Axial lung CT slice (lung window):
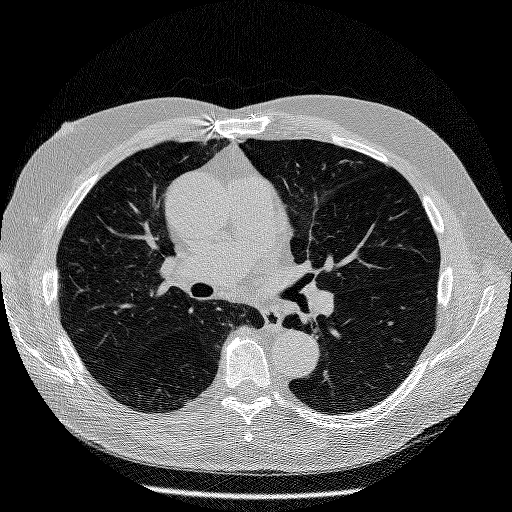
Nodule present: no